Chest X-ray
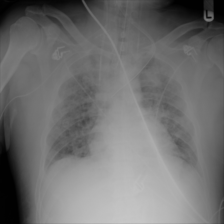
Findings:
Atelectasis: negative
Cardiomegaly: negative
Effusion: negative
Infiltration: negative
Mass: negative
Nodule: negative
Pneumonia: negative
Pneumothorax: negative
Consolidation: negative
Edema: negative
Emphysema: negative
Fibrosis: negative
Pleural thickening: negative
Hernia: negative